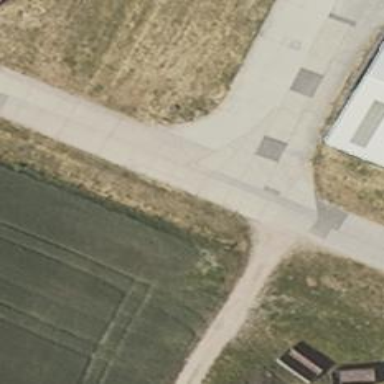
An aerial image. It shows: Paved service road with grade1 tracktype.